Field crop: maize
Growth stage: 2
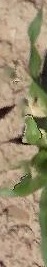
Species: maize